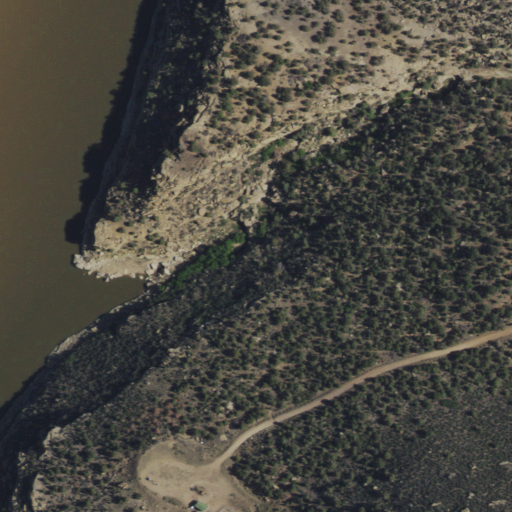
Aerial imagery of valley in New Mexico named Wool Canyon containing evergreen forest, shrub, open water, grassland, and open development